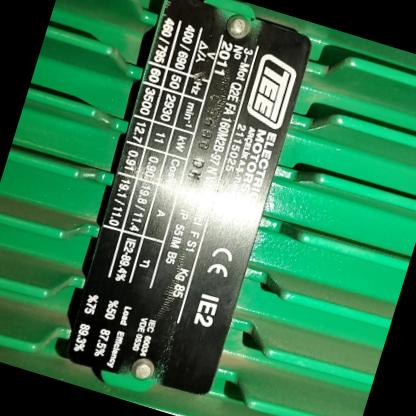
Klasa: tabliczka-znamionowa